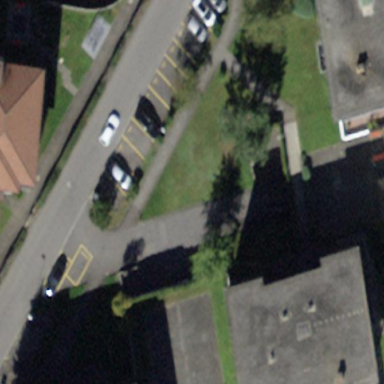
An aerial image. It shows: Parking available on the street side.